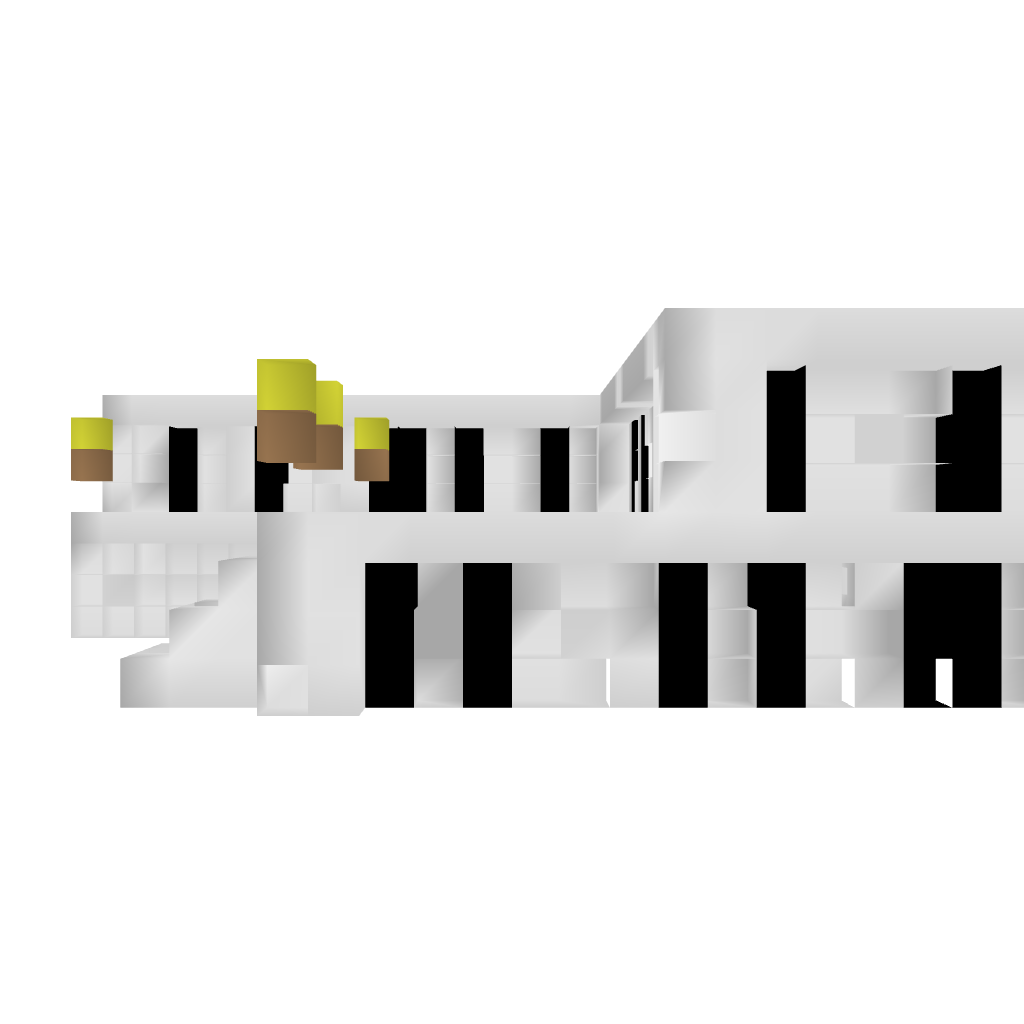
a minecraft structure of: Modern Villa bad low quality